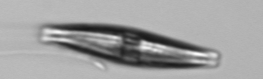
Label: Pleurosigma